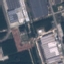
Land use / land cover class: Industrial